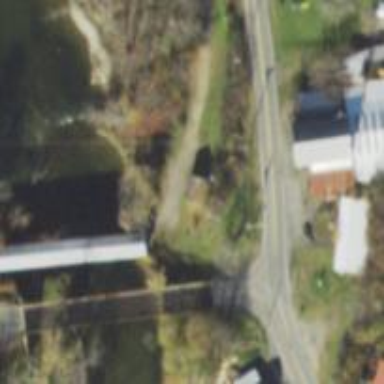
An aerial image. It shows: Driveway bridge on service road.